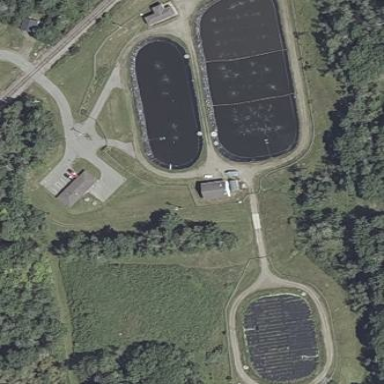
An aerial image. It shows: View of wastewater plant.